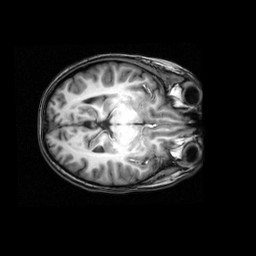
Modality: T1w
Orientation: axial
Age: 25
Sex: female
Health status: healthy
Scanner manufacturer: philips
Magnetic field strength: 3 T
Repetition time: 0.008 s
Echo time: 0.0037 s